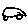
Label: car